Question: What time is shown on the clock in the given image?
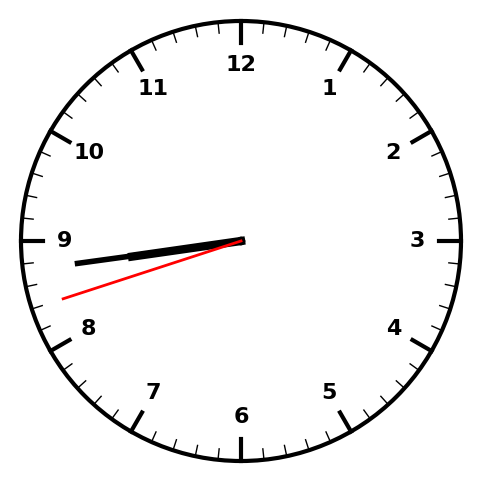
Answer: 08:43:42